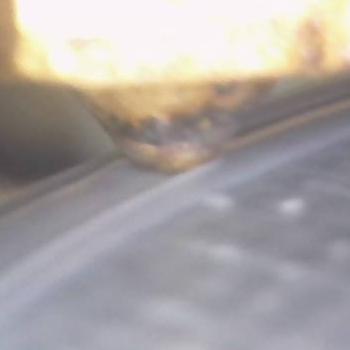
Flow rate: 300%